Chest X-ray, PA view. Patient: 29 years old, sex F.
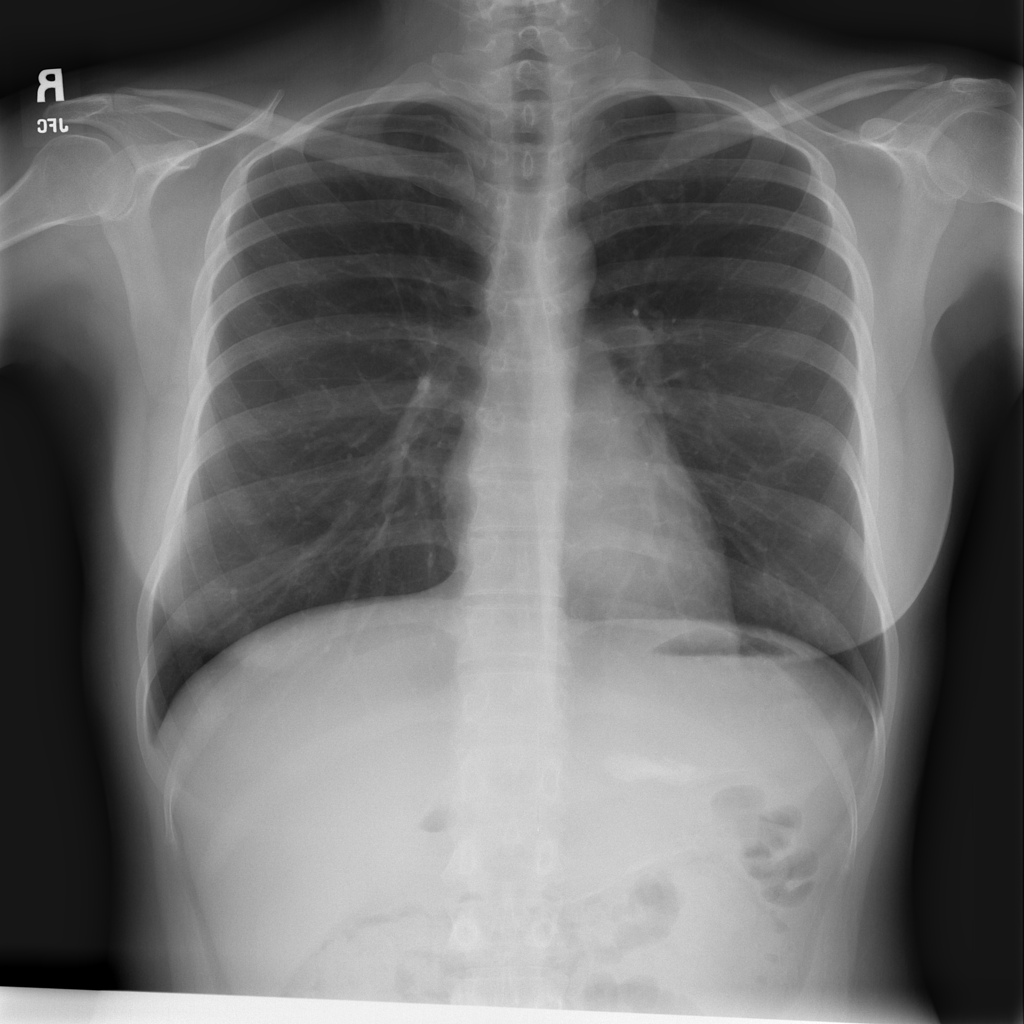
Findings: No Finding